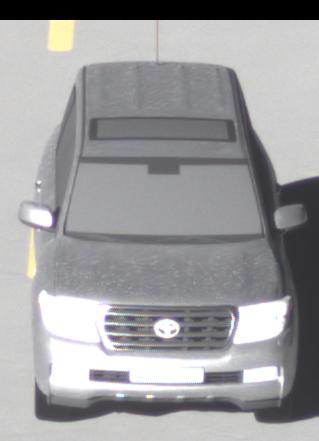
Make: Toyota
Model: Land Cruiser V8 4.7
Detailed model: Land Cruiser V8 (J20)
Model produced from: 2008/03
Model produced until: 2009/11
Doors: 5
Color: white
Road condition: dry road
Daytime: morning or afternoon
Contrast: high contrast